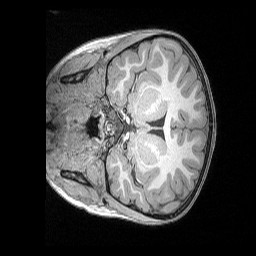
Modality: T1w
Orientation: coronal
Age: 5
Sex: male
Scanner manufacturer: siemens
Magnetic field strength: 3 T
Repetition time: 2.53 s
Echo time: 0.00164 s